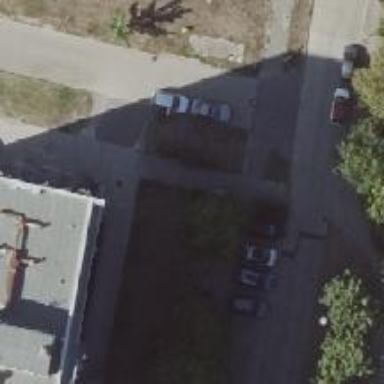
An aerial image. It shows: Concrete sidewalk along the footway.